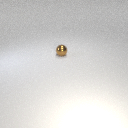
small brown metal sphere